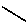
Label: line